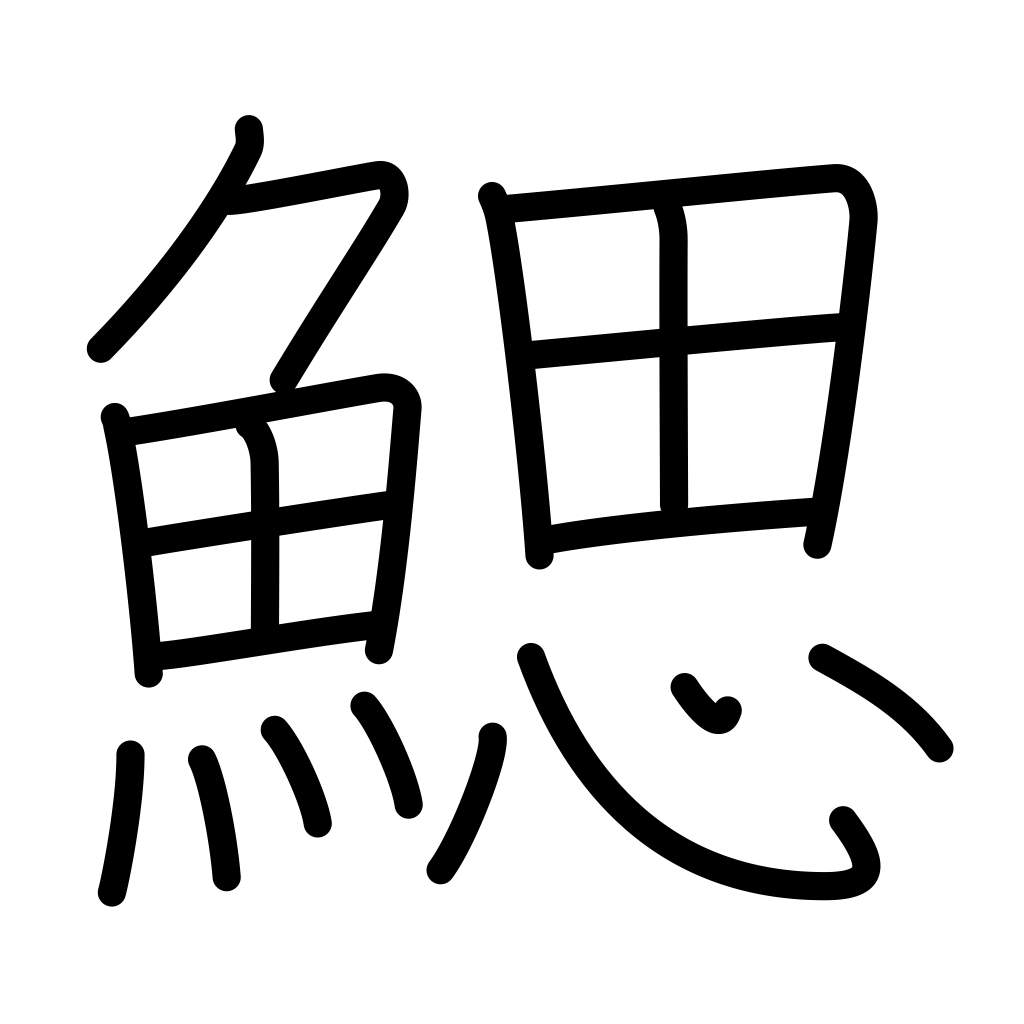
Meaning: gills, gill slits